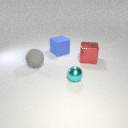
large blue rubber cube behind small cyan metal sphere